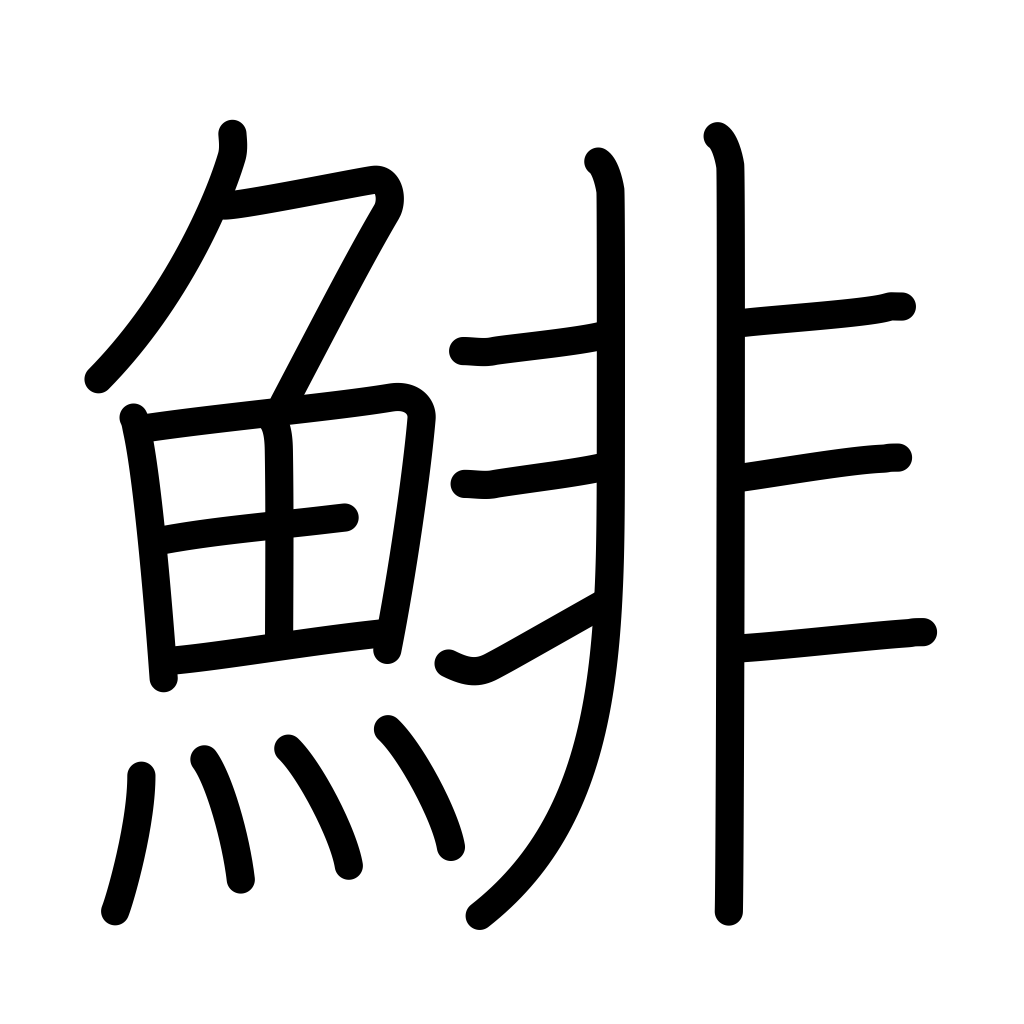
Meaning: herring